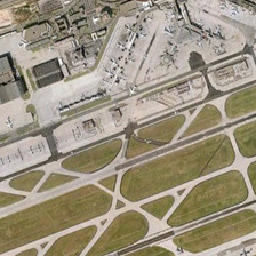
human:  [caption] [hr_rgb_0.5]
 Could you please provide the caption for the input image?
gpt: the passenger termial building sits alongside several parralleled runways .

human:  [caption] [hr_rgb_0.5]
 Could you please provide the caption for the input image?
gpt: the airport next to anfractuosity take off runway .

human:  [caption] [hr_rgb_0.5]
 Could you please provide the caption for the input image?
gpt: there is some buildings and an isosceles trapezoid parking .

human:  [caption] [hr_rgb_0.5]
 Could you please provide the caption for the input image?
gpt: there is some buildings and an isosceles trapezoid parking apron with some aeroplanes  beside which is fields with brown grass divided by runways .

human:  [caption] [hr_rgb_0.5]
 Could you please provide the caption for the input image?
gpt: some planes are near several buildings in an airport with several runways .